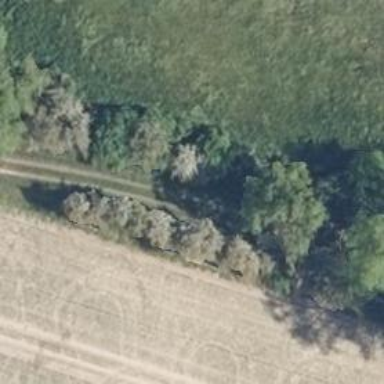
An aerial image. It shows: Row of trees in natural setting.